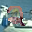
Label: 2